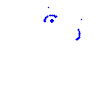
Particle: proton